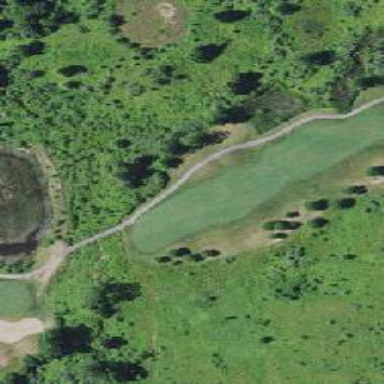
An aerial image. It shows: Golf tee.